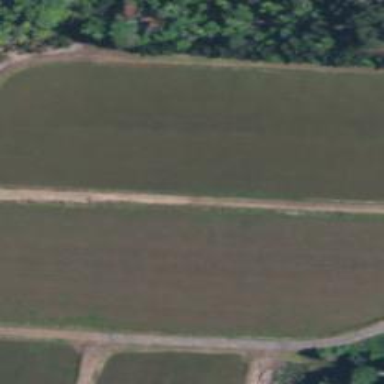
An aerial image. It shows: Farmland with cranberries as the crop.